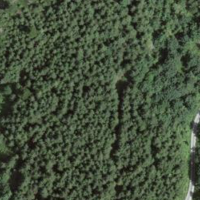
EUNIS habitat code: 45
Species observed at this site:
Petasites hybridus